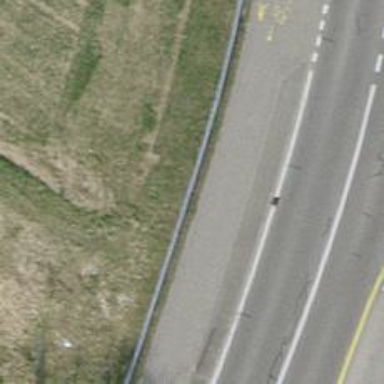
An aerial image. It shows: Guard rail as barrier.